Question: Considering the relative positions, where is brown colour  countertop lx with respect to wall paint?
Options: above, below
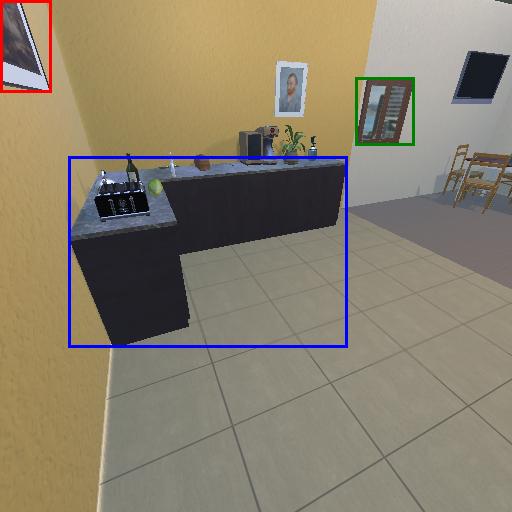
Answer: above